Aerial crown-view tile of a tropical tree (Barro Colorado Island, Panama), acquired 20240813:
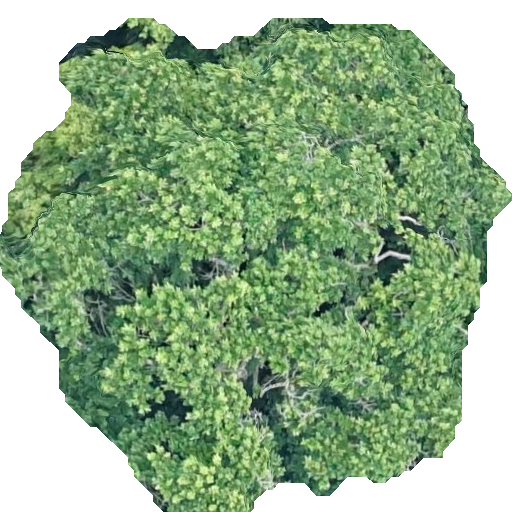
Species: Anacardium excelsum
GBIF accepted scientific name: Anacardium excelsum
Crown area: 289.839 m²